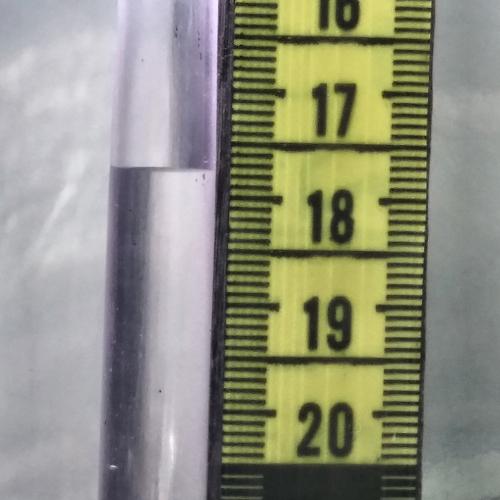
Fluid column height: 17.8 cm